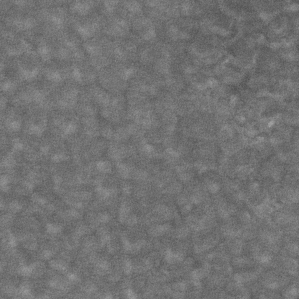
Label: frost